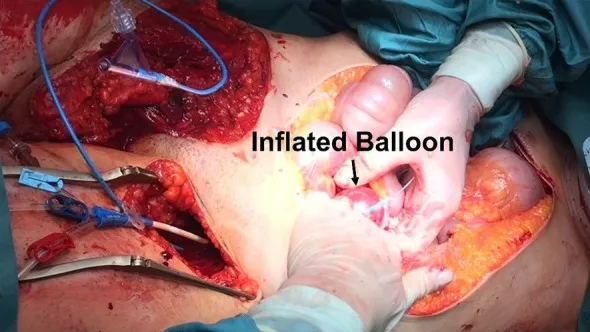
Loose catheter in the pelvis during emergency laparotomy in the operation room.
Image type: medical_photograph (other_medical_photograph)